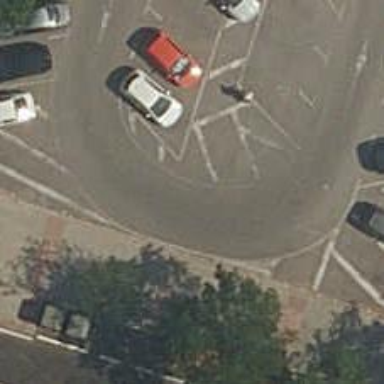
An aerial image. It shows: Asphalt parking aisle road for service vehicles.